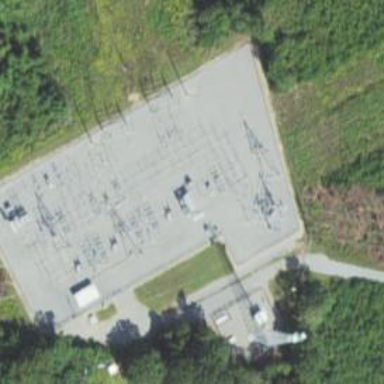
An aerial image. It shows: Switch used for power control.